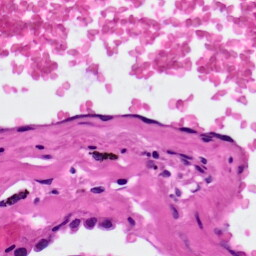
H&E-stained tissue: Lung